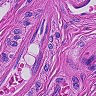
Metastatic tissue present: no